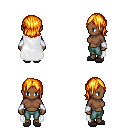
a pixel art fantasy rpg character, female body template, human, dark skin, white cape, teal pants, light blonde long bangs hairstyle, white cloth bracers, gray slippers, four views (front, back, left, right), 2x2 character sprite sheet, small pixel art, hard edges, no anti-aliasing